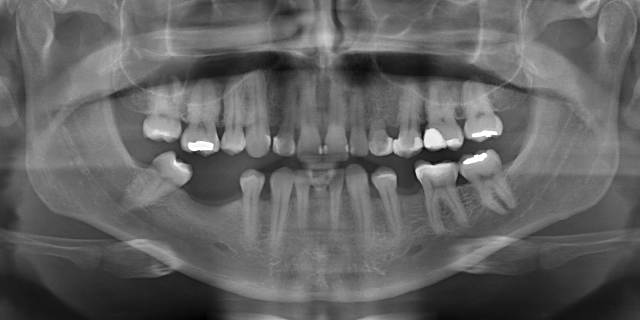
adult